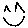
Label: smiley face